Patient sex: M
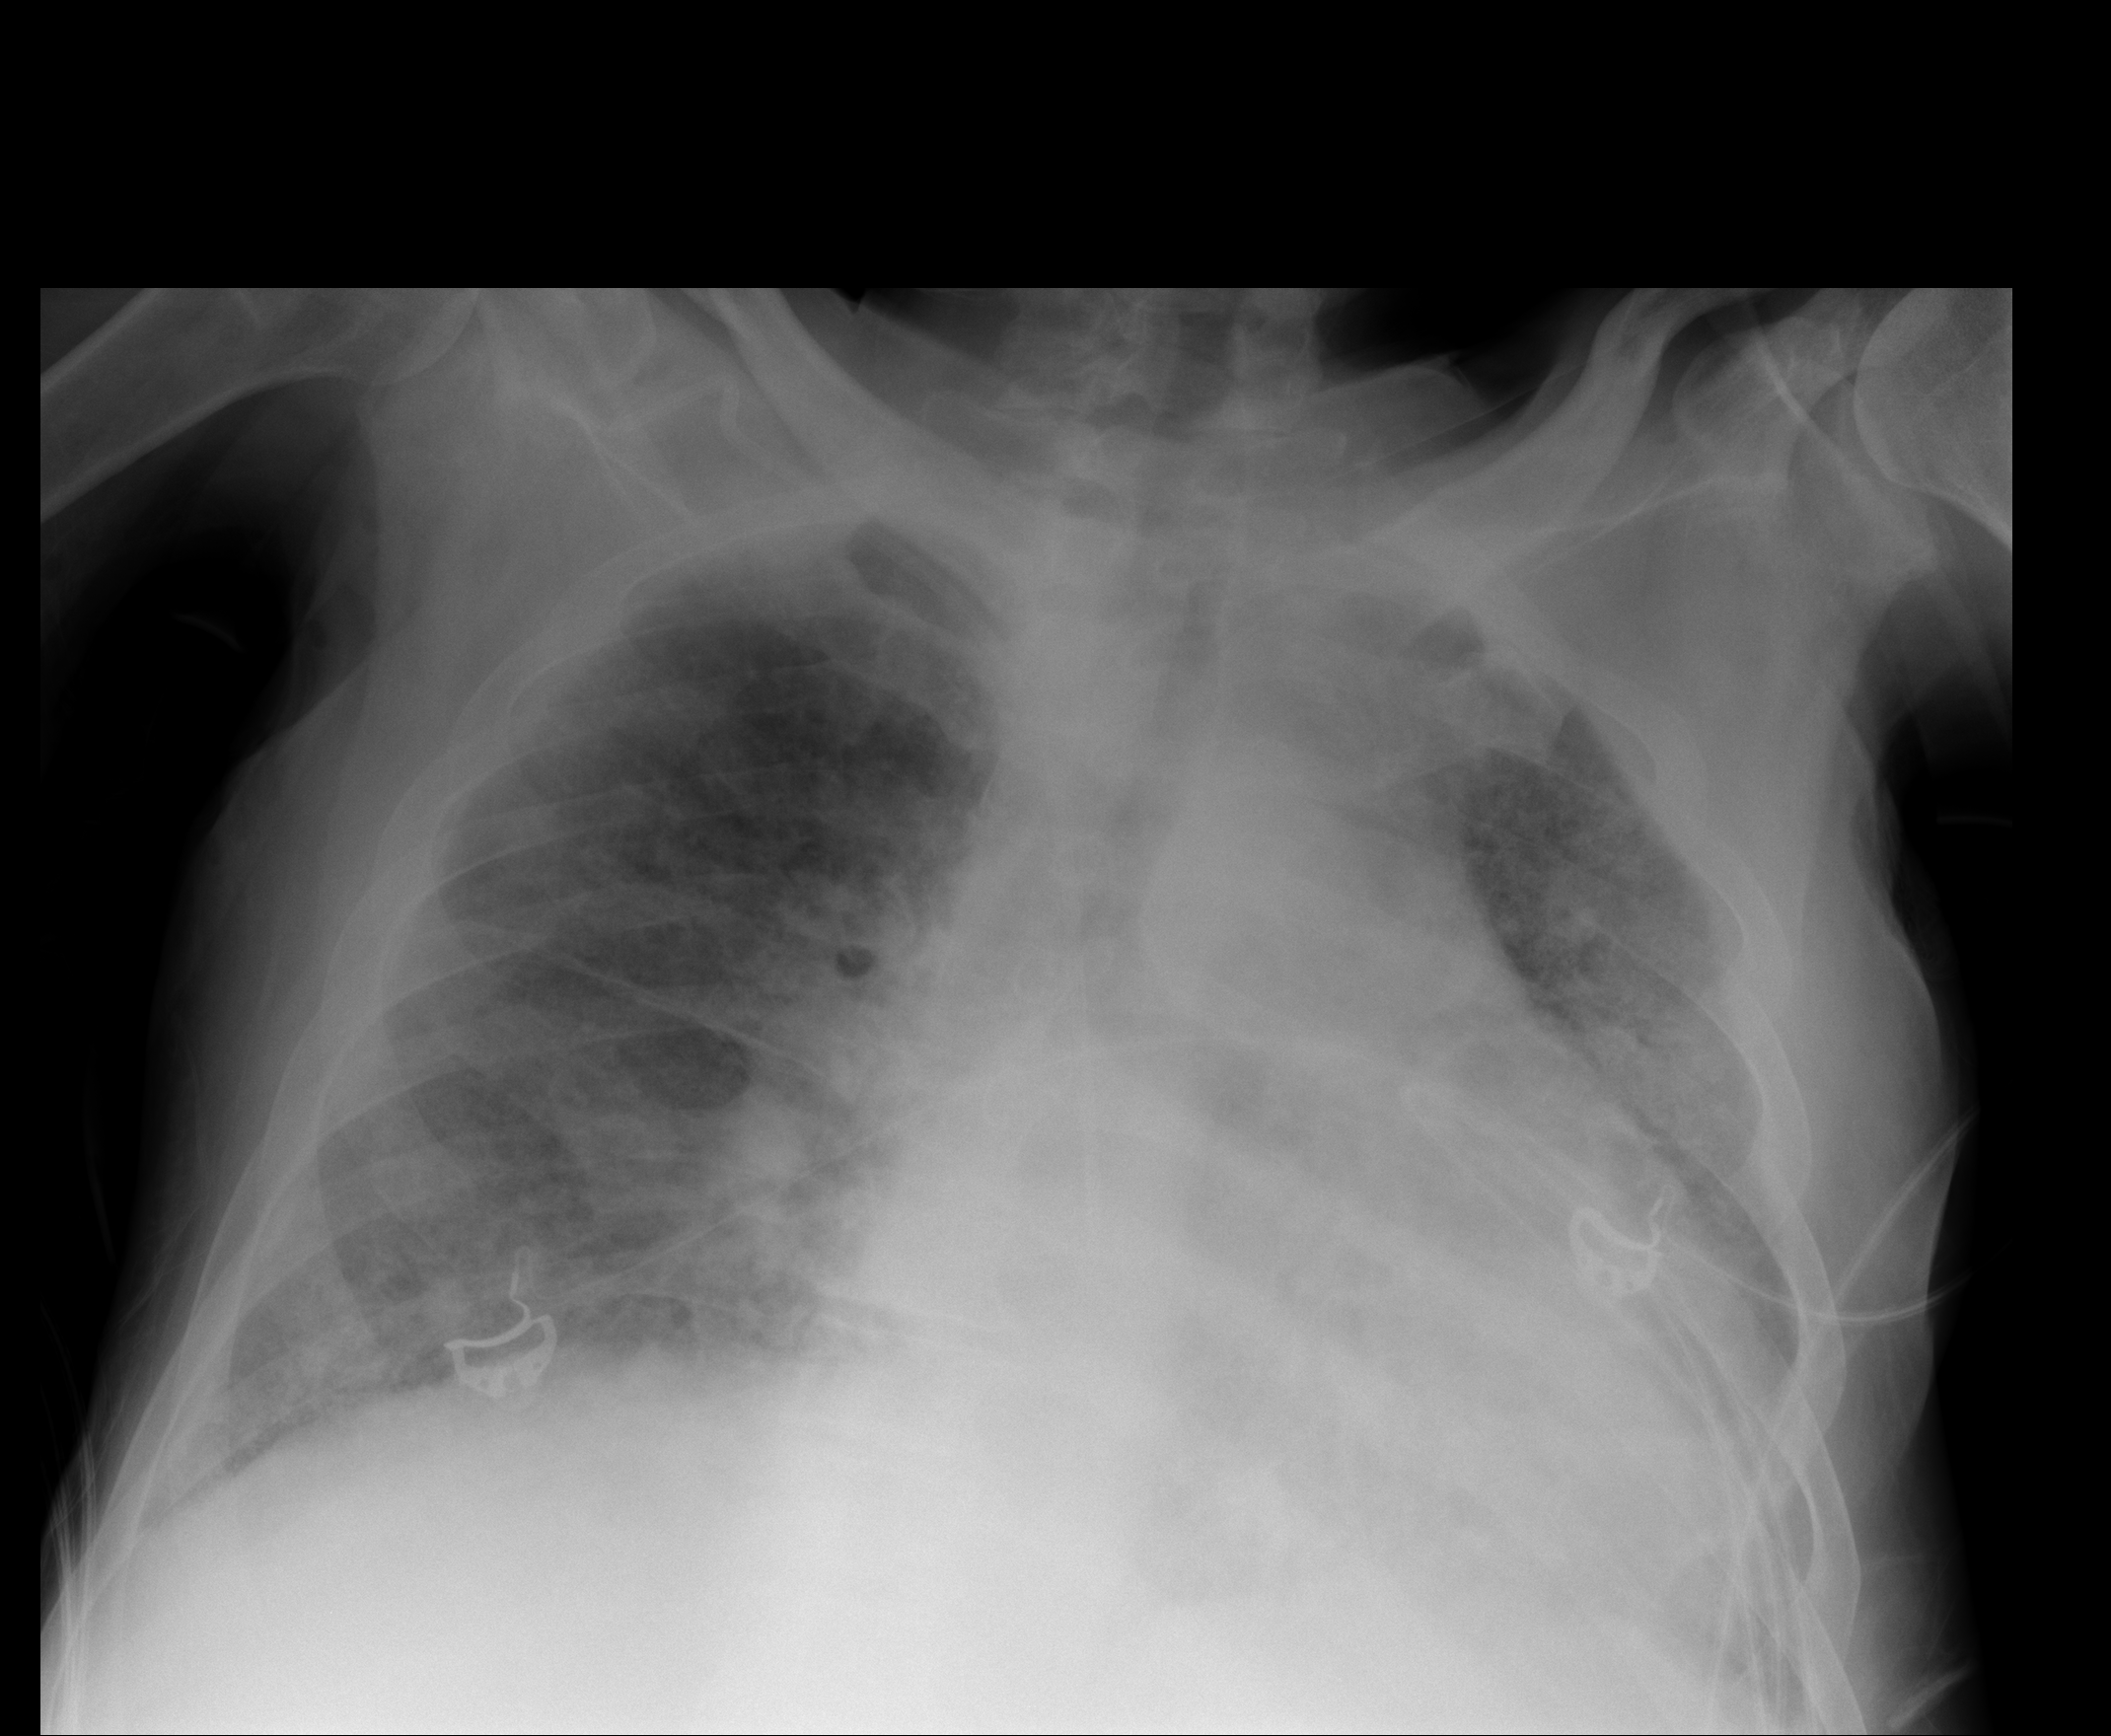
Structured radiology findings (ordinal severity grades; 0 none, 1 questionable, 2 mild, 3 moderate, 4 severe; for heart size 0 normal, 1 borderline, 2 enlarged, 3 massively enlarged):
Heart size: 2
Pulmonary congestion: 3
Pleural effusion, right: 1
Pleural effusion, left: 1
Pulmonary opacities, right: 4
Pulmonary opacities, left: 4
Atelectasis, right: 2
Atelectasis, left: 2